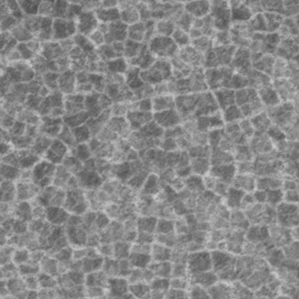
Label: frost